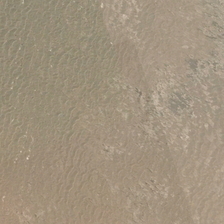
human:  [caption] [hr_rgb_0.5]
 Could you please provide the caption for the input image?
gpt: many yellow sands form a piece of desert .

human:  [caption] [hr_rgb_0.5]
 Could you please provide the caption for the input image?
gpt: many yellow sands form a piece of desert .

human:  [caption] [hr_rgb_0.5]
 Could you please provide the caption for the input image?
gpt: many yellow sands form a piece of desert .

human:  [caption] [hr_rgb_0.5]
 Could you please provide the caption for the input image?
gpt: many yellow sands form a piece of desert .

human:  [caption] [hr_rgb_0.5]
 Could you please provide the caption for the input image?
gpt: many yellow sands form a piece of desert .